Interaction volume radius: 10 \u00c5
Interaction volume height: 50 \u00c5
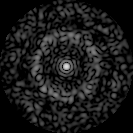
Disorder parameter: 0.8515